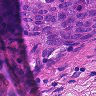
Metastatic tissue present: yes